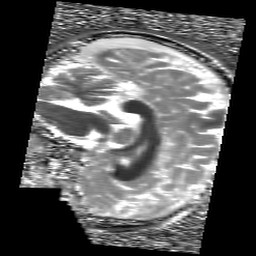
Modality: T1map
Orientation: sagittal
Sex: female
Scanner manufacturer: siemens
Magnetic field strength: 3 T
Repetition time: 5 s
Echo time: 0.00355 s